Chest X-ray:
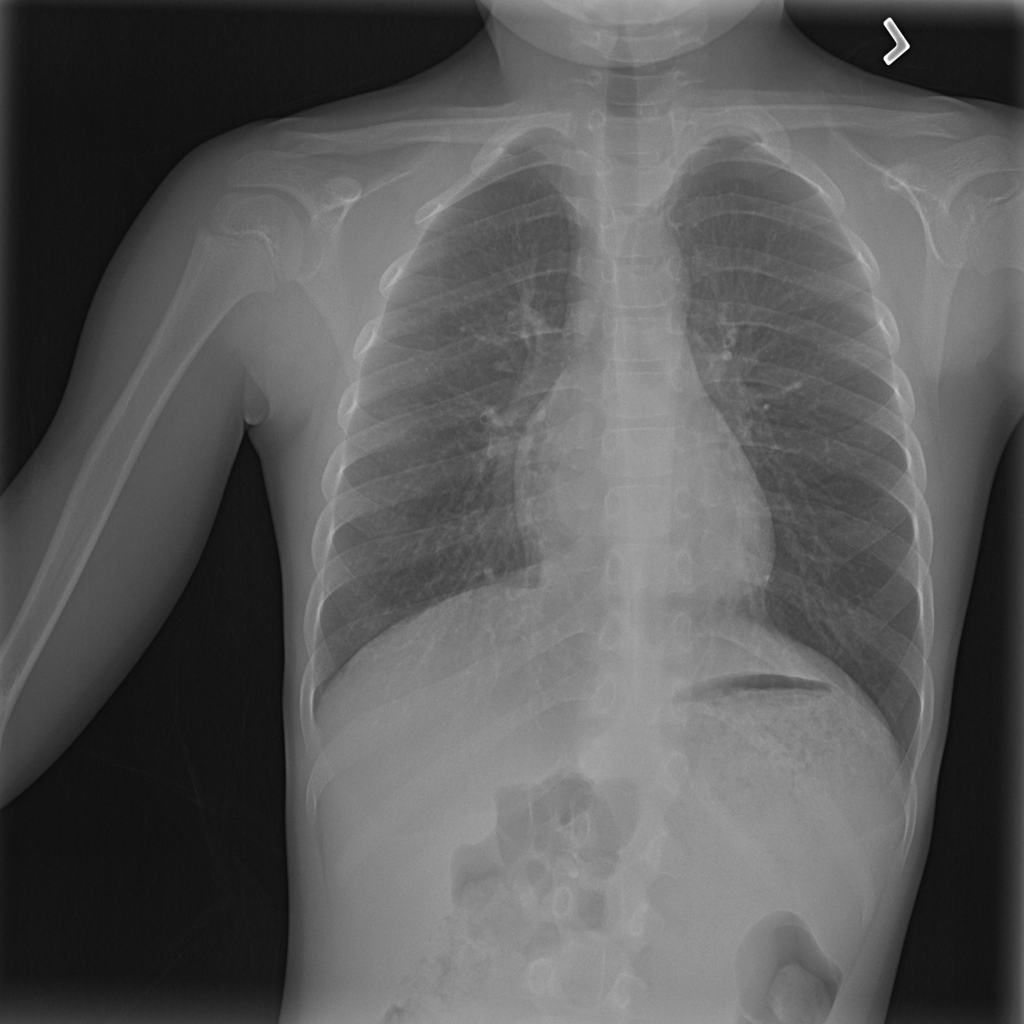
No abnormal finding: yes